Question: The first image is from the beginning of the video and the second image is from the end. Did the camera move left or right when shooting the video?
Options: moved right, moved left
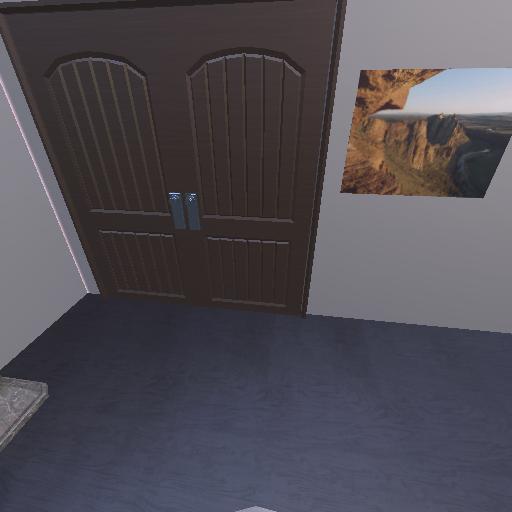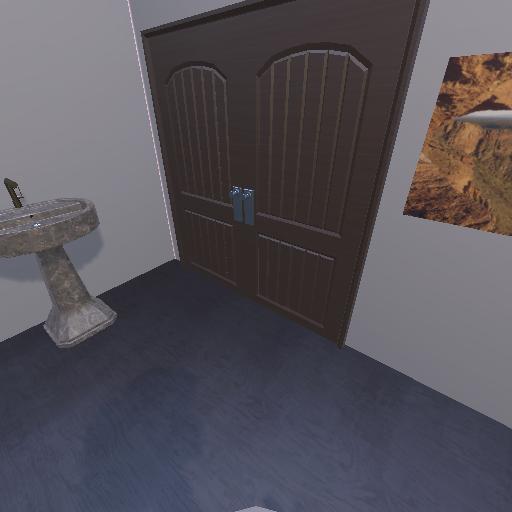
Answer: moved right